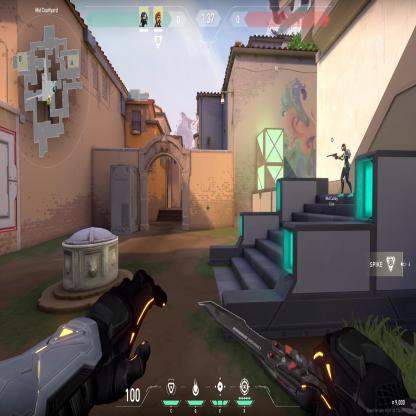
Label: teammate